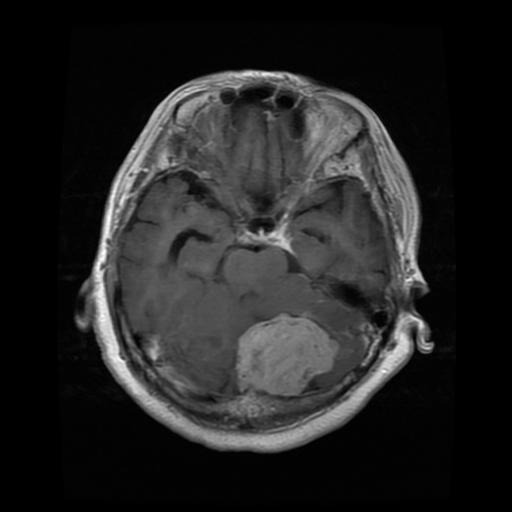
Label: meningioma